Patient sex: M
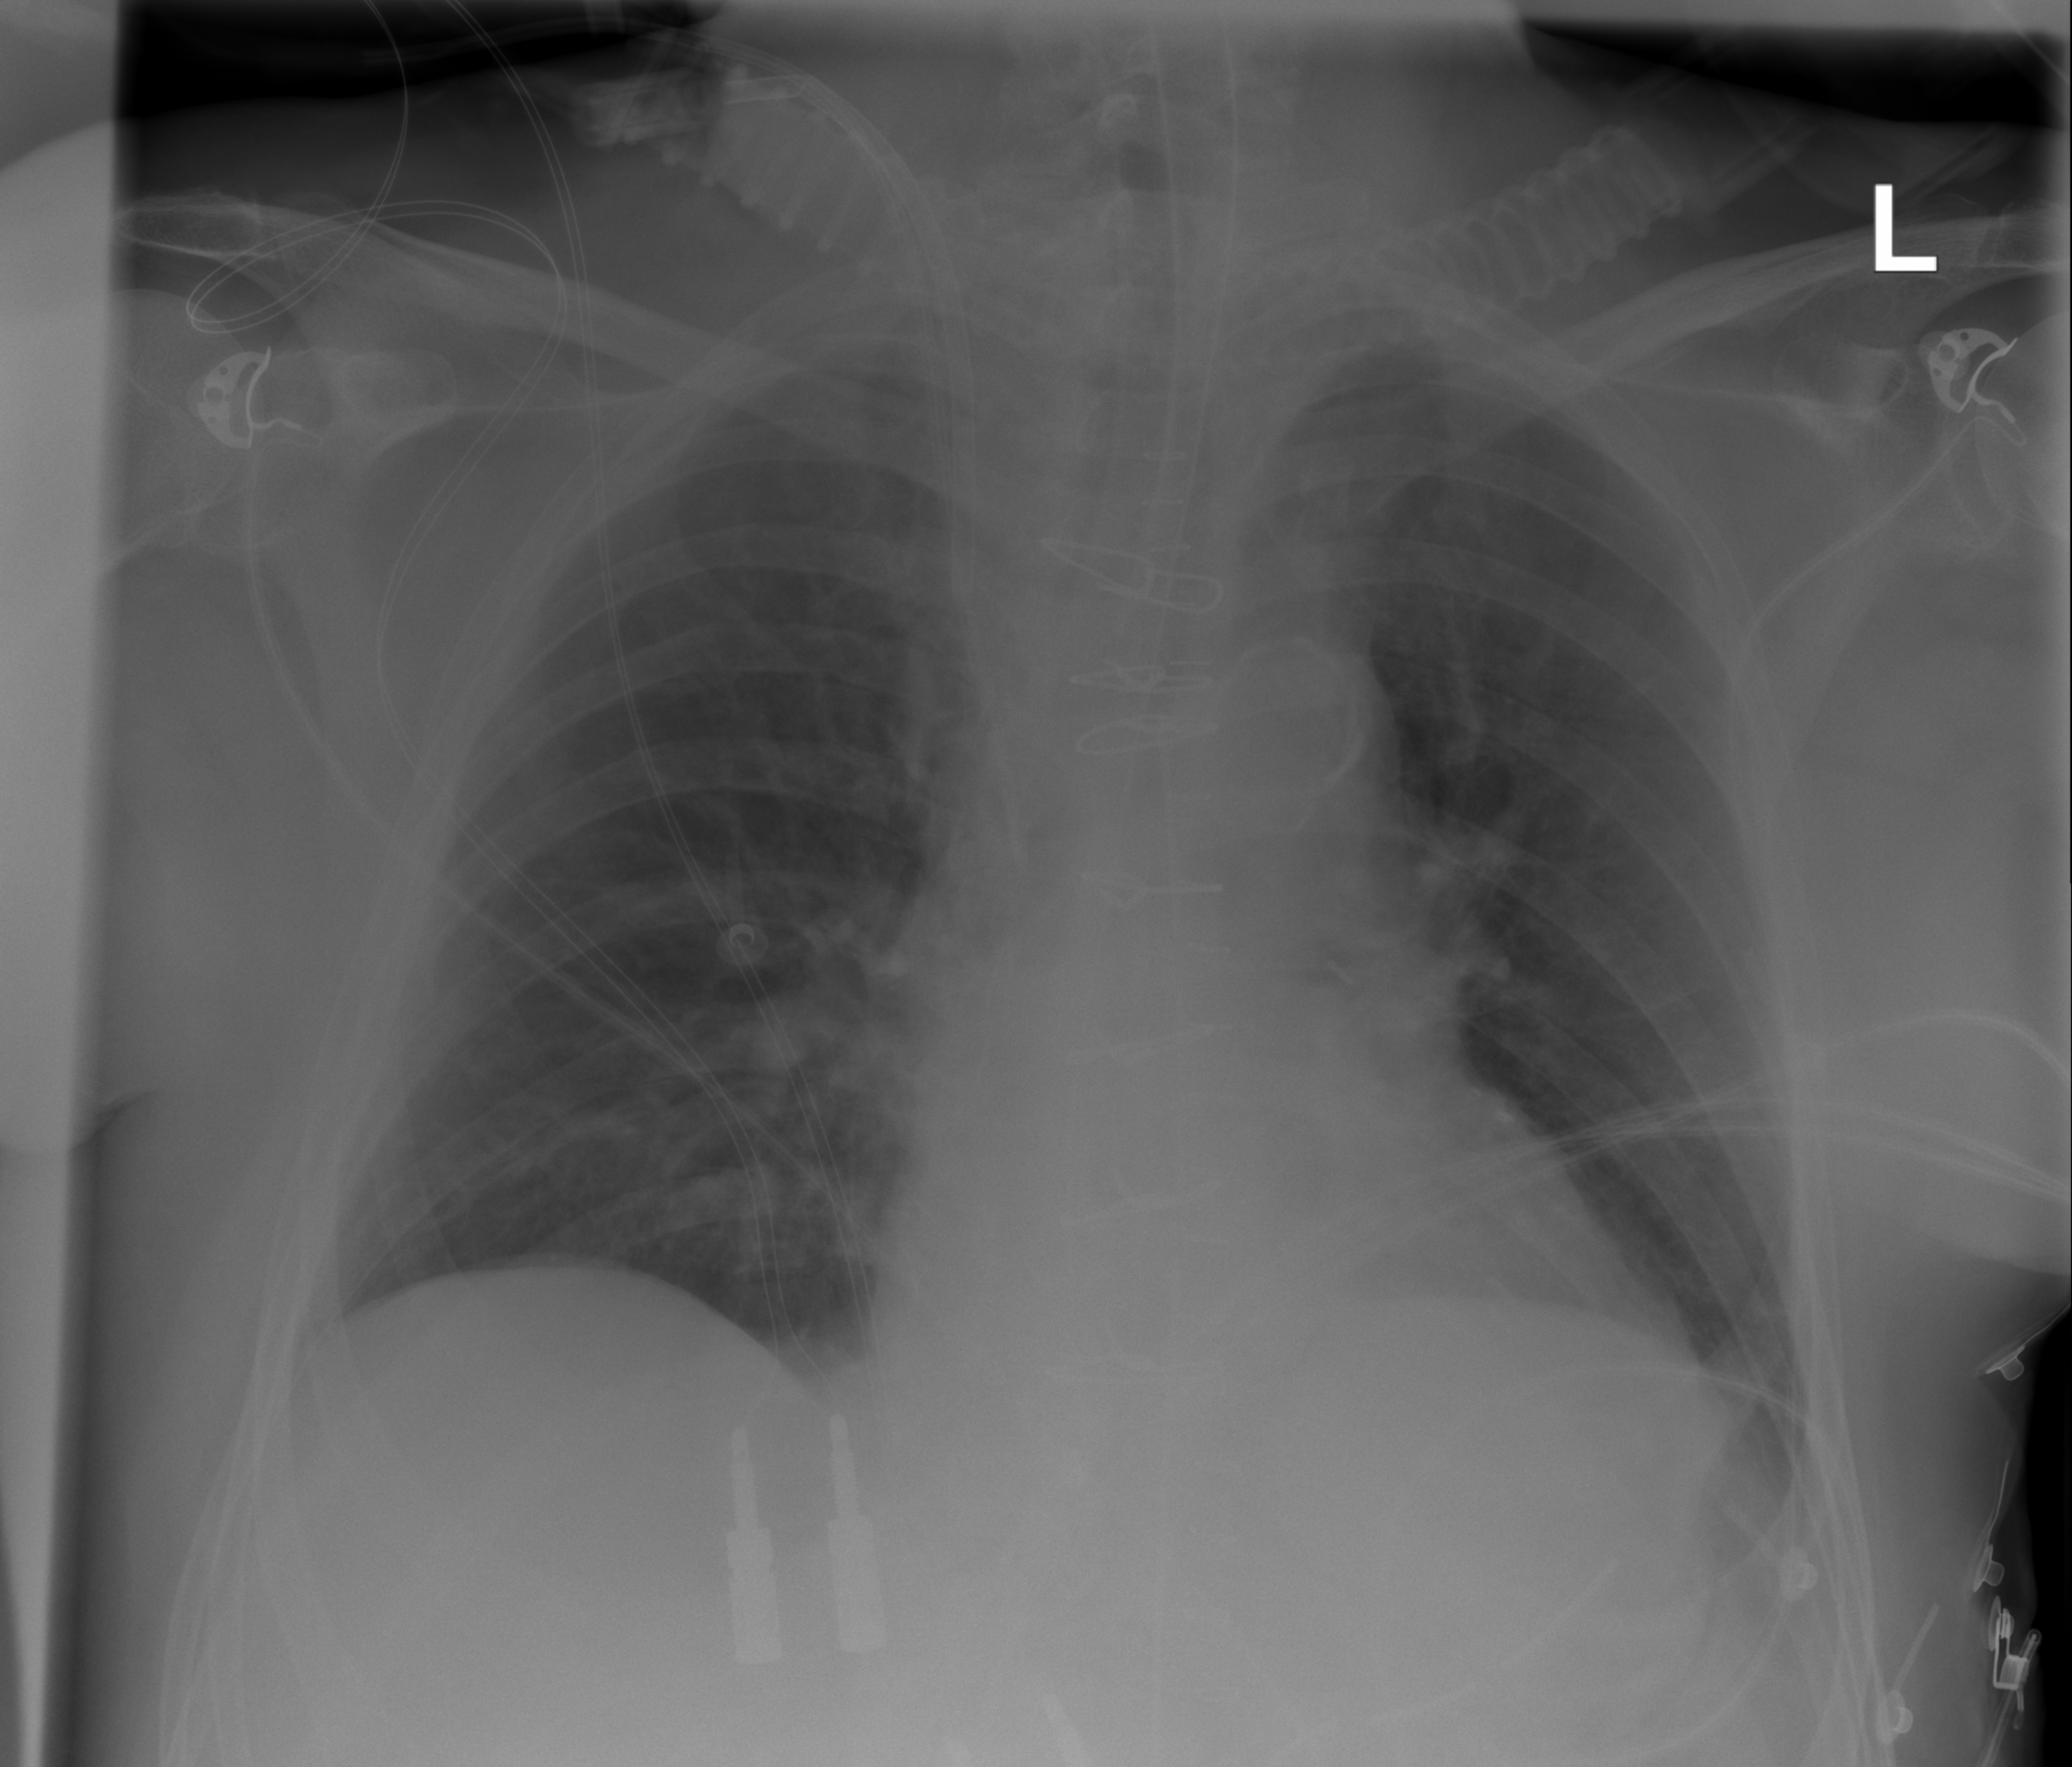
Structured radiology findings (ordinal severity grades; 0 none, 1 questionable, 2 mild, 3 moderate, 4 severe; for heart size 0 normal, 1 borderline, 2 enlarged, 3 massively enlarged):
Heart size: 0
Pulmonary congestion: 0
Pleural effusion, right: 0
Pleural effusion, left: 0
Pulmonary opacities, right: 0
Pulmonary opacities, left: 0
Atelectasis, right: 2
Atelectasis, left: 0